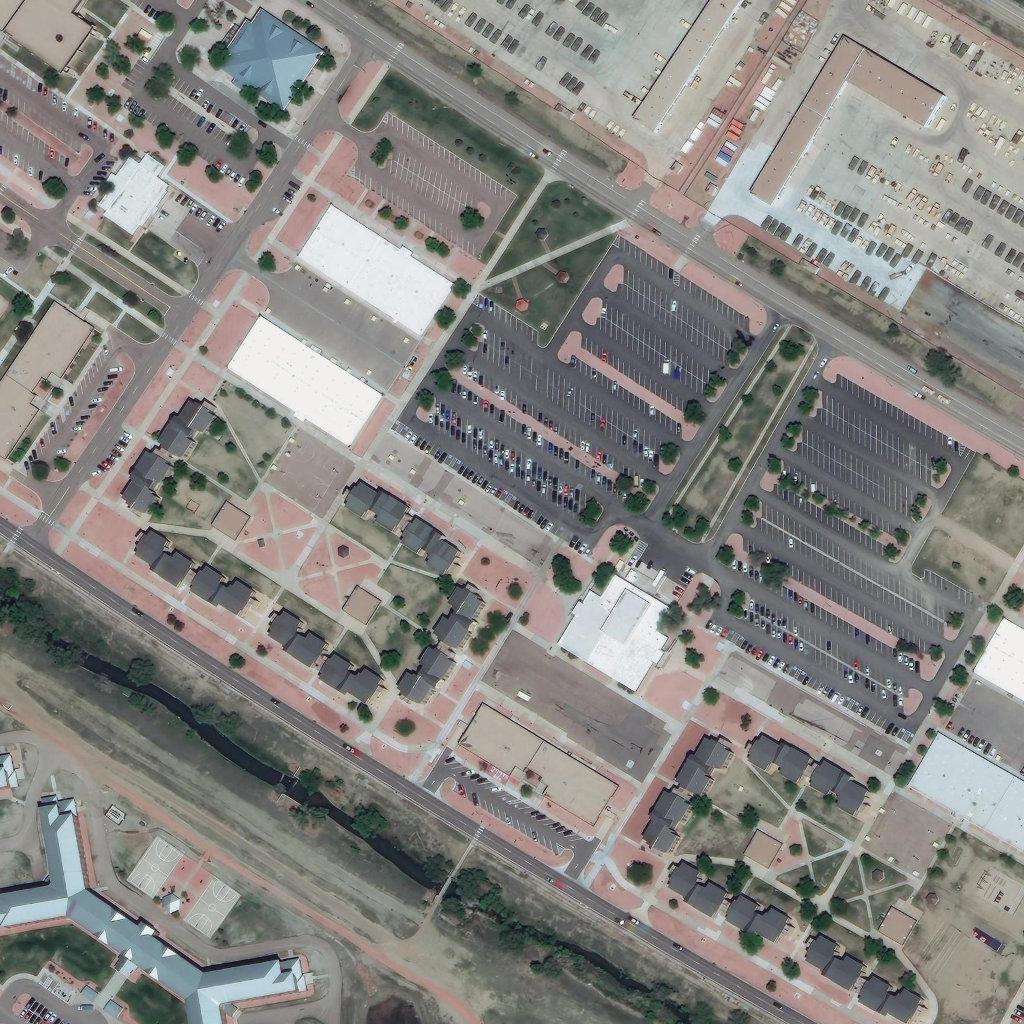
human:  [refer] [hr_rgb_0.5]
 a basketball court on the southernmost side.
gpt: <box>[[17, 85, 23, 91, 0]]</box>